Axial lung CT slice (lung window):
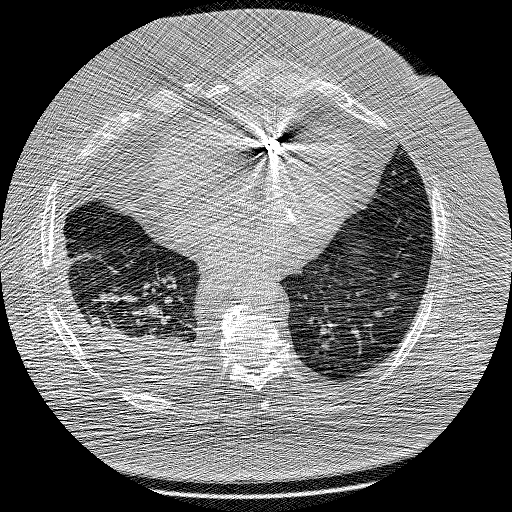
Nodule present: no